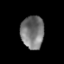
Tissue: lung
Cell type: Others
Senescence score: 0.2095
Nuclear area (px): 747
Mean DAPI intensity: 118.519